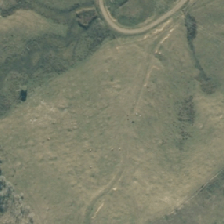
Land cover: grose_broom